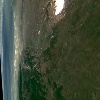
Label: land